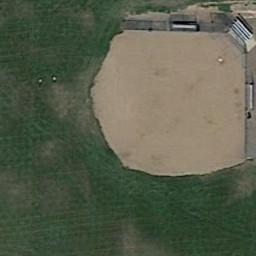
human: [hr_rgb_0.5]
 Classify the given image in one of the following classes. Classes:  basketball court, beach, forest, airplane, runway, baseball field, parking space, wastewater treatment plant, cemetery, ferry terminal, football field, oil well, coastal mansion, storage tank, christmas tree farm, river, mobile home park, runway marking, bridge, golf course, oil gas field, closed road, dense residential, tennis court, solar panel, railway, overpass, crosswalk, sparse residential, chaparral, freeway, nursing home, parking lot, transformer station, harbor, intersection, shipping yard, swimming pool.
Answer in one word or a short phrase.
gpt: baseball field